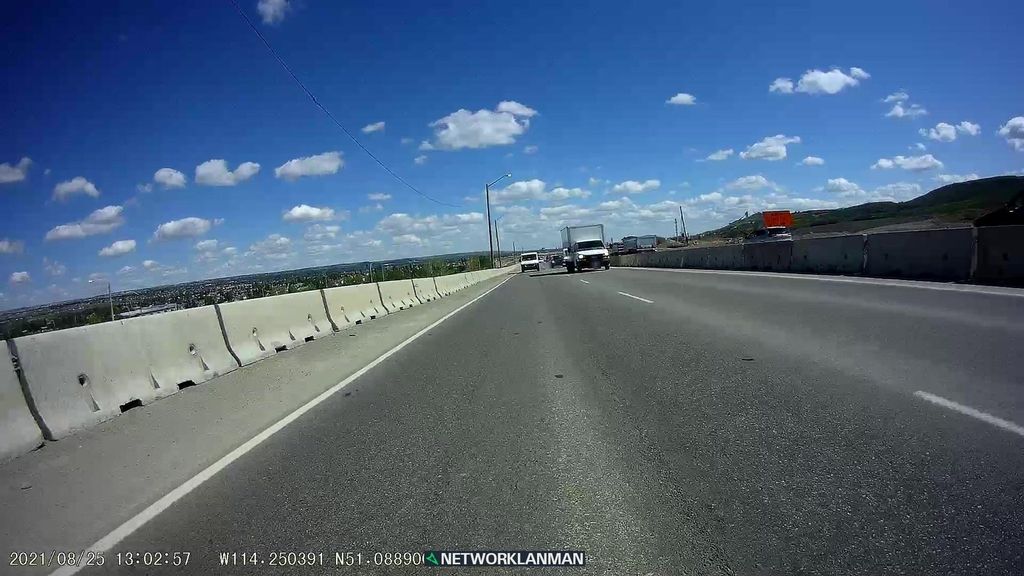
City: calgary